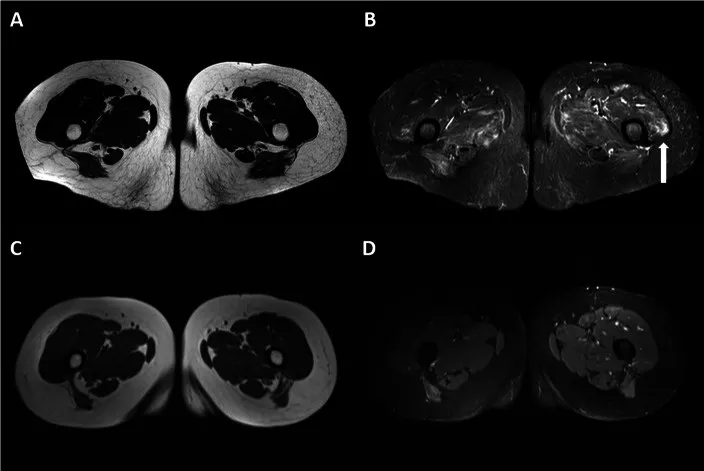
MRI thighs pre- and post-rituximab therapy. Axial a T1-weighted FSE and b STIR images of the upper thighs in May 2018 showing patchy oedema within the bilateral vasti, adductors and hamstrings. Signal abnormality in the left vastus lateralis is most conspicuous (white arrow). Subsequent axial c T1-weighted FSE and d STIR images of the same region in March 2019 demonstrate complete resolution of oedema. Muscle bulk remains normal on both studies with no fatty infiltration.
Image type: radiology (mri)